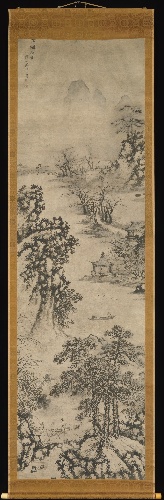
Title: 明      謝時臣      四時佳興圖      軸 四幅|Landscapes of the Four Seasons
Artist: Xie Shichen
Artist bio: Chinese, 1487–ca. 1567
Date: dated 1560
Object type: Hanging scrolls
Classification: Paintings
Medium: Set of four hanging scrolls; ink and color on paper
Culture: China
Period: Ming dynasty (1368–1644)
Dimensions: Image (a): 126 3/8 x 37 in. (321 x 94 cm)
Image (b): 127 1/4 x 36 7/8 in. (323.2 x 93.7 cm)
Image (c): 126 3/4 x 36 7/8 in. (321.9 x 93.7 cm)
Image (d): 126 7/8 x 36 7/8 in. (322.3 x 93.7 cm)
Overall with mounting (b): 141 3/4 x 42 3/8 in. (360 x 107.6 cm)
Department: Asian Art
Credit line: Purchase, The Vincent Astor Foundation Gift, 2008
Accession year: 2008
Repository: Metropolitan Museum of Art, New York, NY
Tags: Landscapes|Boats|Pavilions